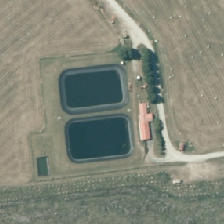
Land cover: lake_pond